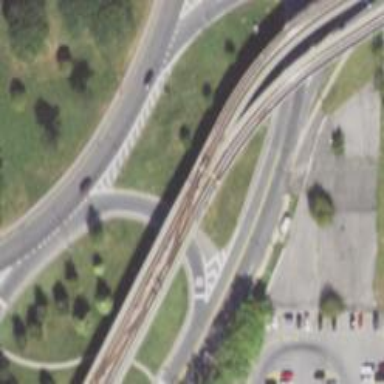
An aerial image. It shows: Bridge for the electrified light rail.